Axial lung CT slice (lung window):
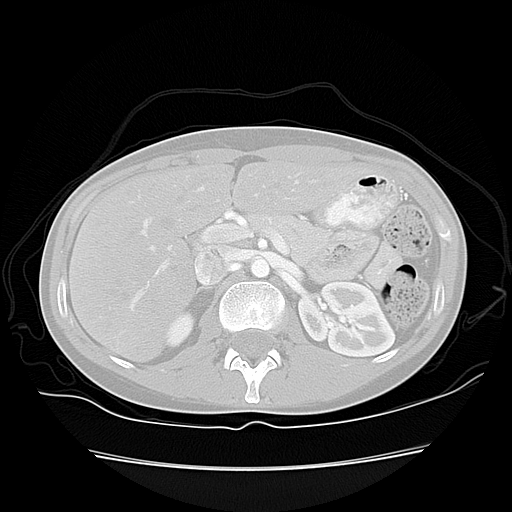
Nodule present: no